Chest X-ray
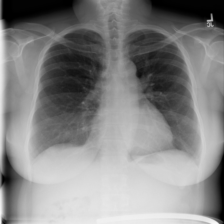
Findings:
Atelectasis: negative
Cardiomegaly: negative
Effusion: negative
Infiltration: negative
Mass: negative
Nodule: negative
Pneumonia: negative
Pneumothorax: negative
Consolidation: negative
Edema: negative
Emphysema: negative
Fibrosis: negative
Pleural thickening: negative
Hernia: negative